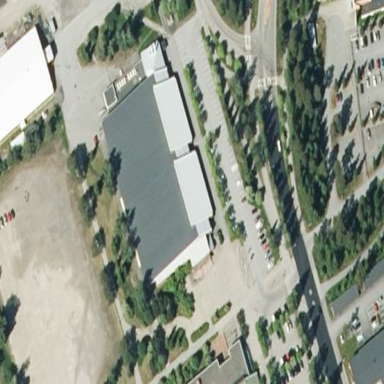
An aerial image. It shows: Stadium building designed for ice hockey matches.